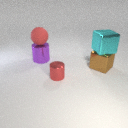
large brown metal cube to the right of large purple metal cylinder